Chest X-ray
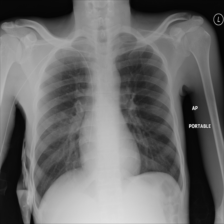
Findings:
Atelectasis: negative
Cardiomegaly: negative
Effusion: negative
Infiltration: negative
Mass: negative
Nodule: negative
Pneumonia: negative
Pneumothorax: negative
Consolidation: negative
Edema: negative
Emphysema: negative
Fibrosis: negative
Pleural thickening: negative
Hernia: negative